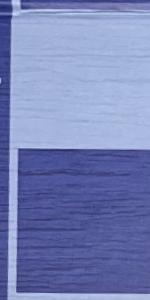
Label: Empty